Question: I'm having trouble trying to figure out why my LibGDX game only runs successfully once on Android.
Assuming the game has not been installed on the device, when I run the application from eclipse the game runs fine. After closing the game, and attempting to run the game again by opening the game on my phone (Not through eclipse) it seems to just hang on this screen forever:

From my testing, I have discovered that none of my Android Launcher code is executed, '.onCreate()' is never called. The LogCat shows that no errors are thrown and the application only seems to load the LibGDX library and then nothing. This is the entire LogCat output: <URL>
The only thing that raises an eyebrow for me in LogCat is:
> '''
Launch timeout has expired, giving up wake lock!
Activity idle timeout for ActivityRecord
'''
Sometimes clearing the cache and data for the game on my device seems to temporarily fix the problem, but not always.
This is the AndroidLauncher class:
'''
package com.ifs_studios.cheekychameleon.android;
import java.util.HashMap;
import android.content.Intent;
import android.content.IntentSender.SendIntentException;
import android.graphics.Color;
import android.os.Bundle;
import android.view.View;
import android.view.Window;
import android.view.WindowManager;
import android.widget.RelativeLayout;
import android.widget.RelativeLayout.LayoutParams;
import android.widget.Toast;
import com.badlogic.gdx.backends.android.AndroidApplication;
import com.badlogic.gdx.backends.android.AndroidApplicationConfiguration;
import com.google.android.gms.ads.AdListener;
import com.google.android.gms.ads.AdRequest;
import com.google.android.gms.ads.AdSize;
import com.google.android.gms.ads.AdView;
import com.google.android.gms.ads.InterstitialAd;
import com.google.android.gms.analytics.GoogleAnalytics;
import com.google.android.gms.analytics.HitBuilders;
import com.google.android.gms.analytics.Logger.LogLevel;
import com.google.android.gms.analytics.Tracker;
import com.google.android.gms.common.ConnectionResult;
import com.google.android.gms.common.GooglePlayServicesUtil;
import com.google.android.gms.common.api.GoogleApiClient;
import com.google.android.gms.common.api.GoogleApiClient.ConnectionCallbacks;
import com.google.android.gms.common.api.GoogleApiClient.OnConnectionFailedListener;
import com.google.android.gms.games.Games;
import com.google.android.gms.plus.Plus;
import com.ifs_studios.cheekychameleon.ActionResolver;
import com.ifs_studios.cheekychameleon.CheekyChameleon;
/**
* MemoryBlox Android Launcher.
*
* @author BleedObsidian (Jesse Prescott)
*/
public class AndroidLauncher extends AndroidApplication implements ActionResolver, ConnectionCallbacks, OnConnectionFailedListener {
/**
* Banner Advert AdMob key.
*/
private static final String BANNER_ADMOB_UNIT_ID= "XXXXX";
/**
* Fullscreen Advert AdMob key.
*/
private static final String FULLSCREEN_ADMOB_UNIT_ID= "XXXXX";
/**
* Google API Client.
*/
private GoogleApiClient googleApiClient;
/**
* If currently resolving a sign in error.
*/
private boolean isResolvingSignInError;
/**
* Global Leaderboard ID.
*/
private static final String LEADERBOARD_ID = "XXXXX";
/**
* Unique request resolve error ID.
*/
private static final int REQUEST_RESOLVE_ERROR = 1267;
/**
* Unique request for achievements ID.
*/
private static final int REQUEST_ACHIEVEMENTS = 1268;
/**
* Unique request for leaderboards ID.
*/
private static final int REQUEST_LEADERBOARD = 1269;
/**
* Google Analytics Trackers.
*/
private HashMap<TrackerName, Tracker> trackers = new HashMap<TrackerName, Tracker>();
/**
* Google Analytics App Tracker.
*/
private Tracker appTracker;
/**
* Google Analytics Global Tracker.
*/
private Tracker globalTracker;
/**
* Google Analytics Ecommerce Tracker.
*/
private Tracker ecommerceTracker;
/**
* If the game has been started.
*/
private boolean isStarted = false;
/**
* Advertisement View.
*/
protected AdView adView;
/**
* Interstitial Advertisement.
*/
protected InterstitialAd interstitialAd;
/**
* Game View.
*/
protected View gameView;
@Override
protected void onCreate (Bundle savedInstanceState) {
super.onCreate(savedInstanceState);
this.requestWindowFeature(Window.FEATURE_NO_TITLE);
this.setTitle("Cheeky Chameleon");
this.appTracker = this.getTracker(TrackerName.APP_TRACKER);
this.globalTracker = this.getTracker(TrackerName.GLOBAL_TRACKER);
this.ecommerceTracker = this.getTracker(TrackerName.ECOMMERCE_TRACKER);
this.appTracker.enableAdvertisingIdCollection(true);
this.globalTracker.enableAdvertisingIdCollection(true);
this.ecommerceTracker.enableAdvertisingIdCollection(true);
AndroidApplicationConfiguration config = new AndroidApplicationConfiguration();
config.useAccelerometer = false;
config.useCompass = false;
config.useWakelock = true;
config.hideStatusBar = true;
config.useImmersiveMode = true;
RelativeLayout layout = new RelativeLayout(this);
this.requestWindowFeature(Window.FEATURE_NO_TITLE);
this.getWindow().setFlags(WindowManager.LayoutParams.FLAG_FULLSCREEN,
WindowManager.LayoutParams.FLAG_FULLSCREEN);
this.getWindow().clearFlags(WindowManager.LayoutParams.FLAG_FORCE_NOT_FULLSCREEN);
this.createInterstitialAd();
this.createAdView();
RelativeLayout.LayoutParams params = new RelativeLayout.LayoutParams(LayoutParams.MATCH_PARENT, LayoutParams.WRAP_CONTENT);
params.addRule(RelativeLayout.ALIGN_PARENT_BOTTOM, RelativeLayout.TRUE);
params.addRule(RelativeLayout.CENTER_HORIZONTAL, RelativeLayout.TRUE);
layout.addView(this.adView, params);
this.createGameView(config);
layout.addView(this.gameView);
this.setContentView(layout);
this.startAdvertising();
}
@Override
public void onStart() {
super.onStart();
GoogleAnalytics.getInstance(this).reportActivityStart(this);
GoogleAnalytics.getInstance(this).getLogger()
.setLogLevel(LogLevel.INFO);
this.googleApiClient = new GoogleApiClient.Builder(this)
.addApi(Plus.API).addScope(Plus.SCOPE_PLUS_LOGIN)
.addApi(Games.API).addScope(Games.SCOPE_GAMES)
.addConnectionCallbacks(this)
.addOnConnectionFailedListener(this)
.build();
}
@Override
public void onStop() {
super.onStop();
System.out.println("Stop");
}
@Override
public void onDestroy() {
super.onDestroy();
GoogleAnalytics.getInstance(this).reportActivityStop(this);
this.googleApiClient.disconnect();
System.out.println("Destroy");
}
/**
* Create AdView.
*
* @return AdView.
*/
private void createAdView() {
this.adView = new AdView(this);
this.adView.setAdSize(AdSize.SMART_BANNER);
this.adView.setAdUnitId(AndroidLauncher.BANNER_ADMOB_UNIT_ID);
this.adView.setId(12398);
this.adView.setBackgroundColor(Color.WHITE);
}
/**
* Create fullscreen AdView.
*/
private void createInterstitialAd() {
this.interstitialAd = new InterstitialAd(AndroidLauncher.this);
this.interstitialAd.setAdUnitId(AndroidLauncher.FULLSCREEN_ADMOB_UNIT_ID);
AdRequest adRequest = new AdRequest.Builder().build();
this.interstitialAd.loadAd(adRequest);
}
@Override
public void loadInterstitialAdvert() {
AdRequest adRequest = new AdRequest.Builder().build();
interstitialAd.loadAd(adRequest);
}
/**
* Create GameView.
*
* @param config AndroidApplicationConfiguration.
* @return View.
*/
private void createGameView(AndroidApplicationConfiguration config) {
this.gameView = this.initializeForView(new CheekyChameleon(this), config);
this.gameView.setSystemUiVisibility(
View.SYSTEM_UI_FLAG_LAYOUT_STABLE
| View.SYSTEM_UI_FLAG_LAYOUT_HIDE_NAVIGATION
| View.SYSTEM_UI_FLAG_LAYOUT_FULLSCREEN
| View.SYSTEM_UI_FLAG_HIDE_NAVIGATION
| View.SYSTEM_UI_FLAG_FULLSCREEN
| View.SYSTEM_UI_FLAG_IMMERSIVE_STICKY);
RelativeLayout.LayoutParams params = new RelativeLayout.LayoutParams(LayoutParams.MATCH_PARENT, LayoutParams.WRAP_CONTENT);
params.addRule(RelativeLayout.ALIGN_PARENT_TOP, RelativeLayout.TRUE);
params.addRule(RelativeLayout.CENTER_HORIZONTAL, RelativeLayout.TRUE);
params.addRule(RelativeLayout.ABOVE, adView.getId());
this.gameView.setLayoutParams(params);
}
/**
* Start Advertising.
*
* @param adView AdView.
*/
private void startAdvertising() {
AdRequest.Builder adRequestBuilder = new AdRequest.Builder();
AdRequest adRequest = adRequestBuilder.build();
adView.setAdListener(new AdListener() {
@Override
public void onAdFailedToLoad(int error) {
System.out.println("Error: " + error);
}
});
adView.loadAd(adRequest);
}
@Override
public void setTrackerScreenName(String name) {
this.globalTracker.setScreenName(name);
this.globalTracker.send(new HitBuilders.AppViewBuilder().build());
System.out.println("Tracking screen: " + name);
}
/**
* Get google analytics tracker.
*
* @param trackerName TrackerName.
* @return Tracker.
*/
public synchronized Tracker getTracker(TrackerName trackerName) {
if (!this.trackers.containsKey(trackerName)) {
GoogleAnalytics analytics = GoogleAnalytics.getInstance(this);
Tracker tracker = (trackerName == TrackerName.APP_TRACKER) ? analytics
.newTracker(R.xml.app_tracker)
: (trackerName == TrackerName.GLOBAL_TRACKER) ? analytics
.newTracker(R.xml.global_tracker) : analytics
.newTracker(R.xml.ecommerce_tracker);
tracker.enableAdvertisingIdCollection(true);
this.trackers.put(trackerName, tracker);
}
return this.trackers.get(trackerName);
}
/**
* Enum used to identify the tracker that needs to be used for tracking.
*
* A single tracker is usually enough for most purposes. In case you do need
* multiple trackers, storing them all in Application object helps ensure
* that they are created only once per application instance.
*/
public enum TrackerName {
APP_TRACKER, // Tracker used only in this app.
GLOBAL_TRACKER, // Tracker used by all the apps from a company. eg: roll-up tracking.
ECOMMERCE_TRACKER, // Tracker used by all ecommerce transactions from a company.
}
@Override
public void displayInterstitialAdvert() {
if(interstitialAd.isLoaded()) {
this.interstitialAd.show();
} else {
AdRequest adRequest = new AdRequest.Builder().build();
this.interstitialAd.loadAd(adRequest);
this.interstitialAd.show();
}
}
@Override
public void signInGooglePlayServices() {
if(!this.isResolvingSignInError) {
this.googleApiClient.connect();
}
}
@Override
public void signOutGooglePlayServices() {
this.googleApiClient.disconnect();
}
@Override
public boolean isSignedInGooglePlayServices() {
return this.googleApiClient.isConnected();
}
@Override
public void displayAchievements() {
if(this.googleApiClient.isConnected()) {
this.startActivityForResult(Games.Achievements.getAchievementsIntent(this.googleApiClient), AndroidLauncher.REQUEST_ACHIEVEMENTS);
} else {
this.googleApiClient.connect();
}
}
@Override
public void displayLeaderboards() {
if(this.googleApiClient.isConnected()) {
this.startActivityForResult(Games.Leaderboards.getLeaderboardIntent(this.googleApiClient,
AndroidLauncher.LEADERBOARD_ID), AndroidLauncher.REQUEST_LEADERBOARD);
} else {
this.googleApiClient.connect();
}
}
@Override
public void submitScore(int score) {
if(this.googleApiClient.isConnected()) {
System.out.println("Submiting score: " + score);
Games.Leaderboards.submitScore(this.googleApiClient, AndroidLauncher.LEADERBOARD_ID, score);
}
}
@Override
public void onConnectionFailed(ConnectionResult result) {
if(this.isResolvingSignInError) {
return;
} else if (result.hasResolution()){
try {
this.isResolvingSignInError = true;
result.startResolutionForResult(this, AndroidLauncher.REQUEST_RESOLVE_ERROR);
System.out.println("Failed to connect to Google Play Services, Resolving");
} catch(SendIntentException exception) {
this.googleApiClient.connect();
}
} else {
GooglePlayServicesUtil.showErrorDialogFragment(result.getErrorCode(), this, AndroidLauncher.REQUEST_RESOLVE_ERROR);
this.isResolvingSignInError = false;
System.out.println("Failed to connect to Google Play Services: " + result.getErrorCode());
}
}
@Override
public void onConnected(Bundle bundle) {
System.out.println("Connected to Google Play Services");
}
@Override
public void onConnectionSuspended(int number) {
System.out.println("Google Play Services connection suspended");
}
@Override
protected void onActivityResult(int requestCode, int resultCode, Intent data) {
if (requestCode == AndroidLauncher.REQUEST_RESOLVE_ERROR) {
this.isResolvingSignInError = false;
if (resultCode == RESULT_OK) {
if (!this.googleApiClient.isConnecting() &&
!this.googleApiClient.isConnected()) {
this.googleApiClient.connect();
}
} else {
System.out.println("Sign in failed: " + resultCode);
}
} else if(requestCode == AndroidLauncher.REQUEST_ACHIEVEMENTS) {
if (resultCode != RESULT_OK && resultCode != RESULT_CANCELED) {
Toast.makeText(this, "Failed to show achivements", Toast.LENGTH_SHORT).show();
System.out.println("Failed to display achievements.");
}
}
}
}
'''
This is my AndroidManifest.xml:
'''
<?xml version="1.0" encoding="utf-8"?>
<manifest xmlns:android="http://schemas.android.com/apk/res/android"
package="com.ifs_studios.cheekychameleon.android"
android:versionCode="29"
android:versionName="0.4.1" >
<uses-sdk android:minSdkVersion="11" android:targetSdkVersion="21" />
<uses-permission android:name="android.permission.INTERNET"/>
<uses-permission android:name="android.permission.ACCESS_NETWORK_STATE"/>
<uses-permission android:name="com.android.vending.BILLING" />
<uses-permission android:name="android.permission.VIBRATE"/>
<uses-permission android:name="android.permission.VIBRATE"/>
<uses-permission android:name="com.google.android.providers.gsf.permission.READ_GSERVICES"/>
<uses-permission android:name="com.google.android.providers.gsf.permission.WRITE_GSERVICES"/>
<application
android:allowBackup="false"
android:icon="@drawable/ic_launcher"
android:label="@string/app_name">
<activity
android:name="com.ifs_studios.cheekychameleon.android.AndroidLauncher"
android:label="@string/app_name"
android:screenOrientation="portrait"
android:configChanges="keyboard|keyboardHidden|orientation|screenSize">
<intent-filter>
<action android:name="android.intent.action.MAIN" />
<category android:name="android.intent.category.LAUNCHER" />
</intent-filter>
</activity>
<activity android:name="com.google.android.gms.ads.AdActivity" android:configChanges="keyboard|keyboardHidden|orientation|screenLayout|uiMode|screenSize|smallestScreenSize"/>
<meta-data android:name="com.google.android.gms.version"
android:value="@integer/google_play_services_version" />
<meta-data
android:name="com.google.android.gms.analytics.globalConfigResource"
android:resource="@xml/global_tracker" />
<meta-data android:name="com.google.android.gms.games.APP_ID"
android:value="@string/app_id" />
</application>
</manifest>
'''
From the output of the LogCat I have no clue what the problem could be. I have tested this on an Xperia U and Xperia Z1 and the problem still persists. Thanks for your help.
I am using the lateset version of LibGDX (1.5.4)
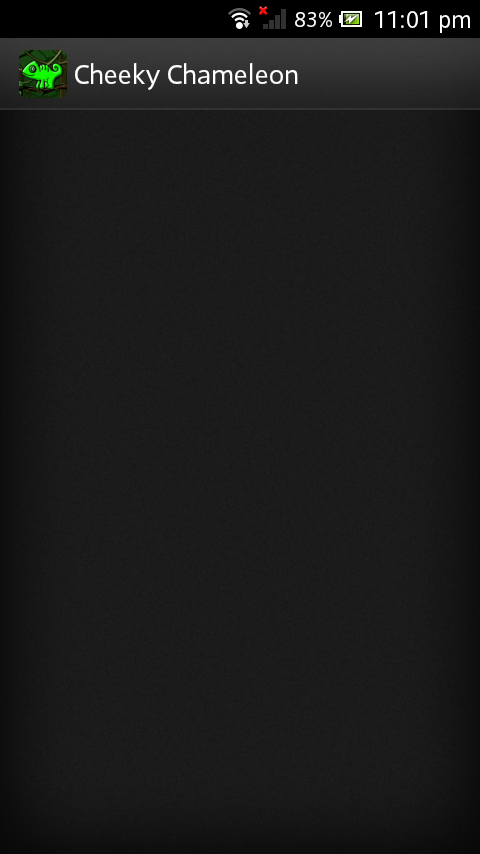
Answer: After days of stress, I've finally fixed the problem. After performing a backtrace on the main thread I discovered the program came to a halt when trying to load the Google Analytics trackers. This is the thread backtrace:
> at com.google.android.gms.analytics.ae.getLogger(Unknown Source)
at com.google.android.gms.analytics.ae.W(Unknown Source)
at com.google.android.gms.analytics.z$a.f(Unknown Source)
at com.google.android.gms.analytics.n.a(Unknown Source)
at com.google.android.gms.analytics.n.x(Unknown Source)
at com.google.android.gms.analytics.GoogleAnalytics.eZ(Unknown Source)
at com.google.android.gms.analytics.GoogleAnalytics.(Unknown Source)
at com.google.android.gms.analytics.GoogleAnalytics.(Unknown Source)
at com.google.android.gms.analytics.GoogleAnalytics.getInstance(Unknown Source)
I then did some research on this result. It appears to be a bug caused when trying to load the trackers from an xml file. This bug is discussed in more detail here:
- <URL>
To prevent this bug, I no longer load the trackers from their corrosponding xml files by removing this line in the AndroidManifest.xml:
'''
<meta-data
android:name="com.google.android.gms.analytics.globalConfigResource"
android:resource="@xml/analytics_global_config" />
'''
Problem fixed, thanks guys.